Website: apple
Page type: account-selection
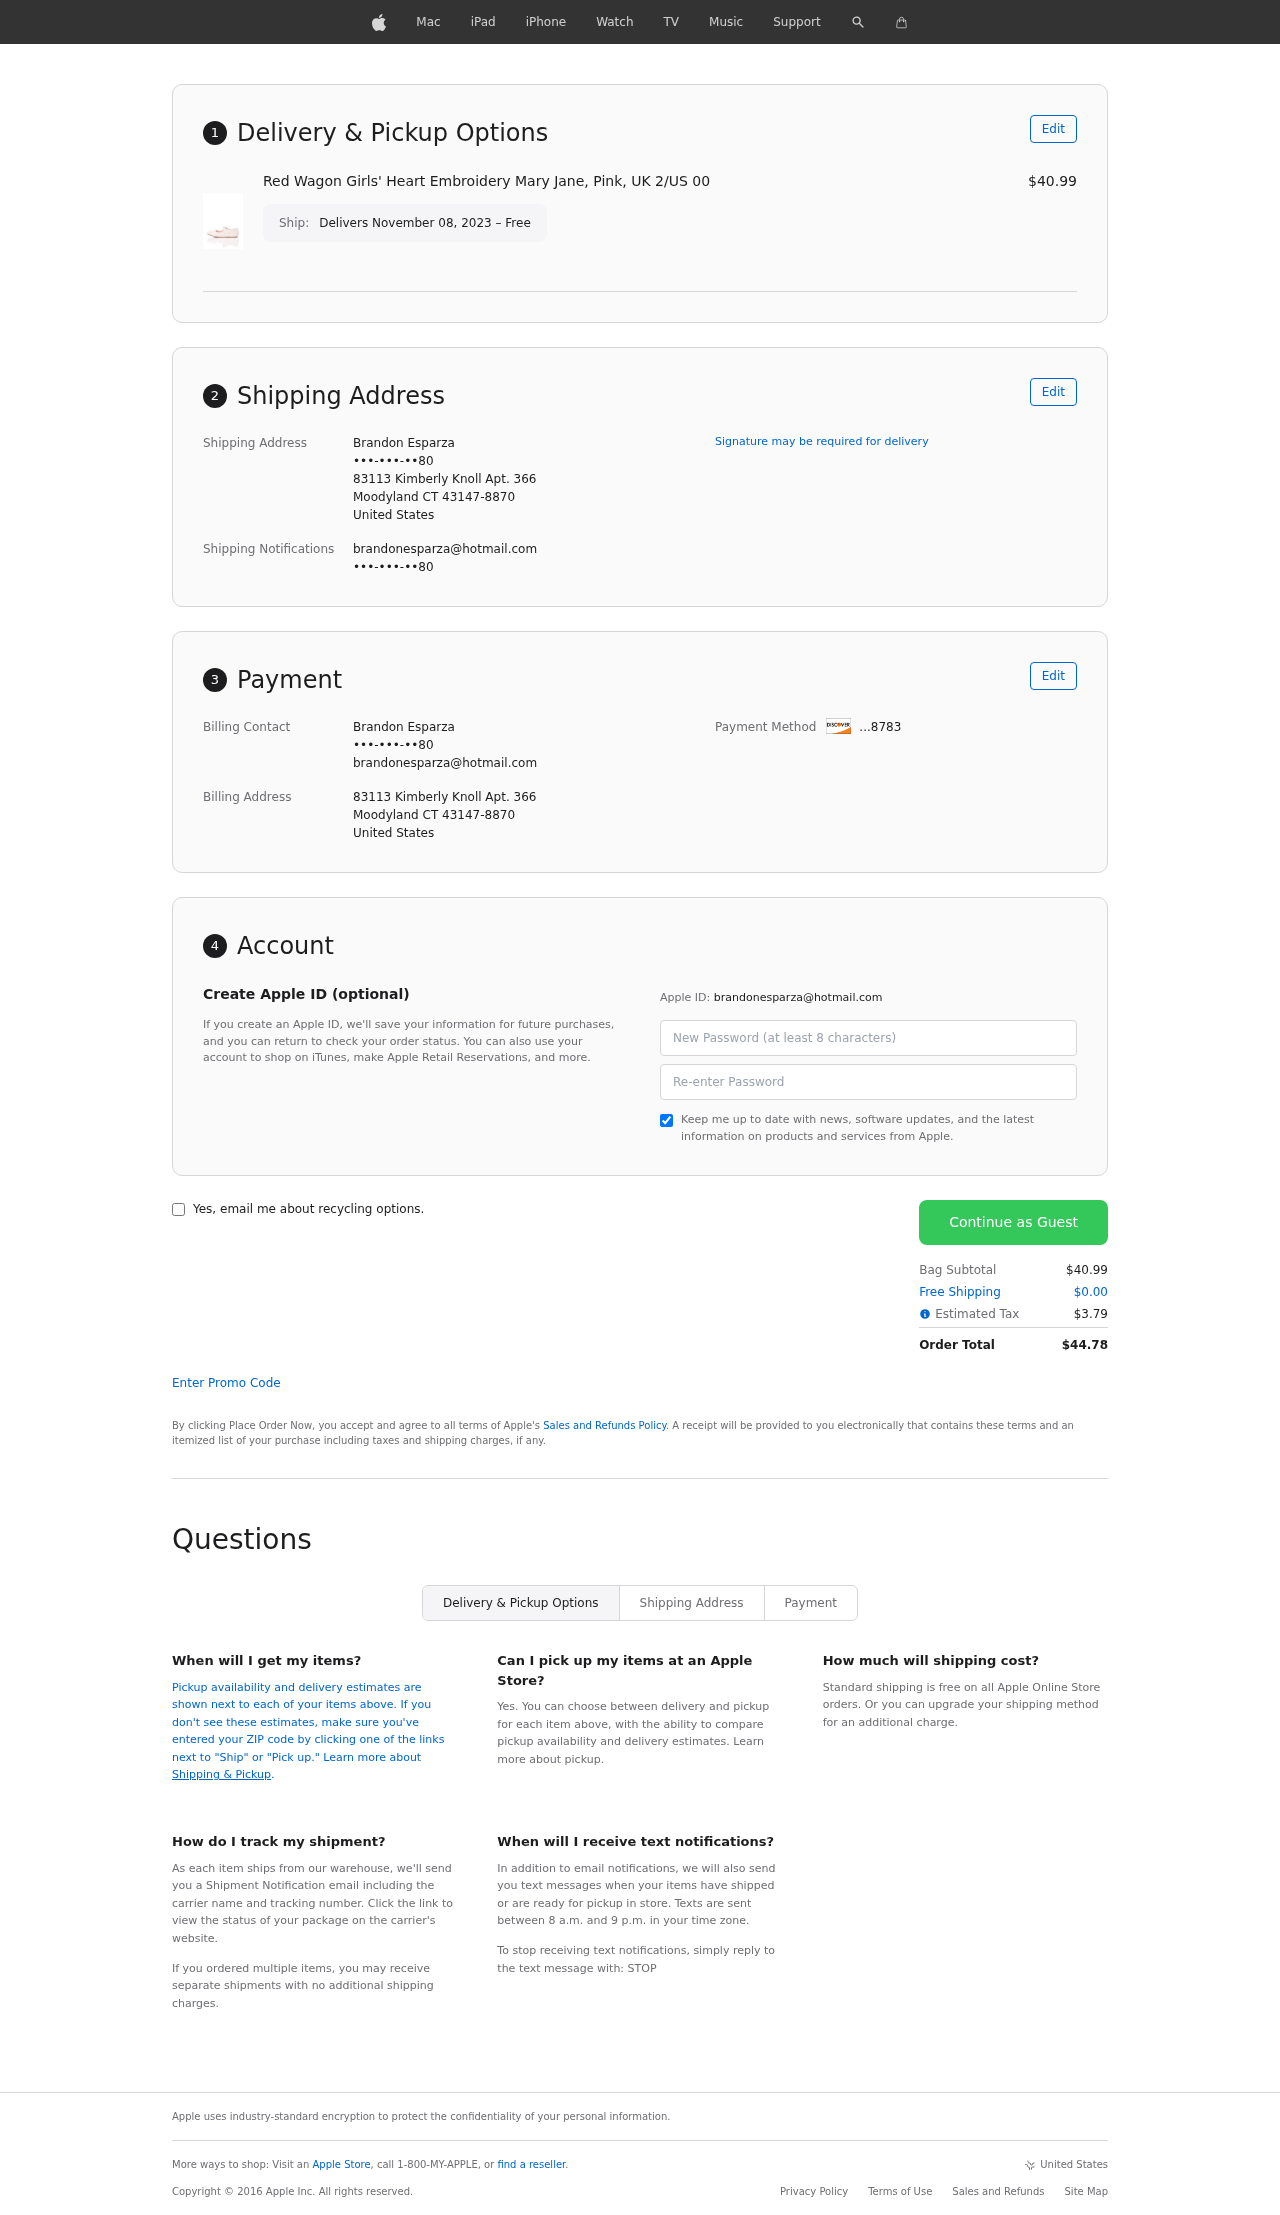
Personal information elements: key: PII_CARD_LAST4
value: ...8783
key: PII_CITY
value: Moodyland
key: PII_COUNTRY
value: United States
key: PII_EMAIL
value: brandonesparza@hotmail.com
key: PII_FULLNAME
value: Brandon Esparza
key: PII_PHONE
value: •••-•••-••80
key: PII_POSTCODE_FULL
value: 43147-8870
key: PII_POSTCODE_FULL
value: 43147
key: PII_STATE_ABBR
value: CT
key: PII_STREET
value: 83113 Kimberly Knoll Apt. 366
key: PII_PHONE2
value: •••-•••-••80
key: PII_FIRSTNAME
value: Brandon
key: PII_LASTNAME
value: Esparza
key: PII_FULLNAME2
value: Brandon Esparza
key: PII_FULLNAME3
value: Brandon Esparza
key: PII_FIRSTNAME2
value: Brandon
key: PII_FIRSTNAME3
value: Brandon
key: PII_LASTNAME2
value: Esparza
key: PII_LASTNAME3
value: Esparza
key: PII_FIRSTNAME_DERIVED
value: Brandon
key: PII_LASTNAME_DERIVED
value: Esparza
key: PII_FULLNAME_DERIVED
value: Brandon Esparza
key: PII_NAME_FULL_DERIVED
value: Brandon Esparza
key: PII_PHONE3
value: •••-•••-••80
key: PII_EMAIL2
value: brandonesparza@hotmail.com
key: PII_EMAIL3
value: brandonesparza@hotmail.com
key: PII_STREET2
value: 83113 Kimberly Knoll Apt. 366
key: PII_STATE_ABBR3
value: CT
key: PII_POSTCODE
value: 43147
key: PII_POSTCODE_EXT
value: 8870
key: PII_POSTCODE_NUMERIC
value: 43147
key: PII_POSTCODE_EXT_NUMERIC
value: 8870
Product elements: key: PRODUCT1_NAME
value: Red Wagon Girls' Heart Embroidery Mary Jane, Pink, UK 2/US 00
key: PRODUCT1_PRICE
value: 40.99
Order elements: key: ORDER_DELIVERY_DATE
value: Delivers November 08, 2023 – Free
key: ORDER_SUBTOTAL
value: $40.99
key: ORDER_SHIPPING_COST
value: $0.00
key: ORDER_TAX
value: $3.79
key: ORDER_TOTAL
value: $44.78